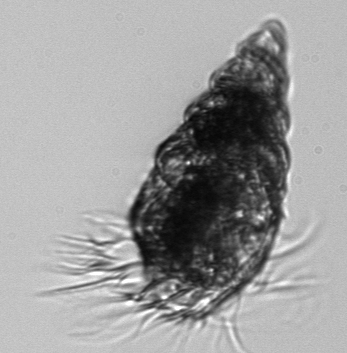
Label: Laboea_strobila